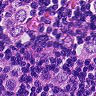
Metastatic tissue present: yes